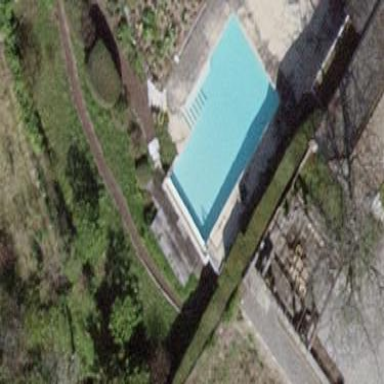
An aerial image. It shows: Outdoor swimming pool in leisure land.